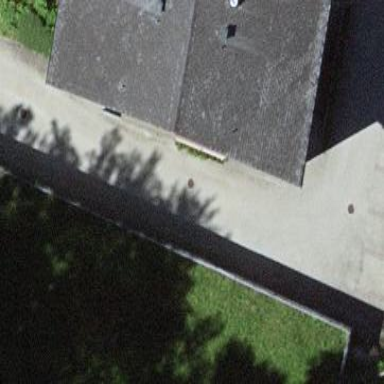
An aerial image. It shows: Group of garages.